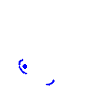
Particle: pion